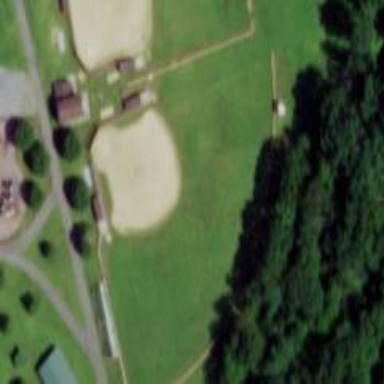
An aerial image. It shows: Baseball pitch for leisure land.